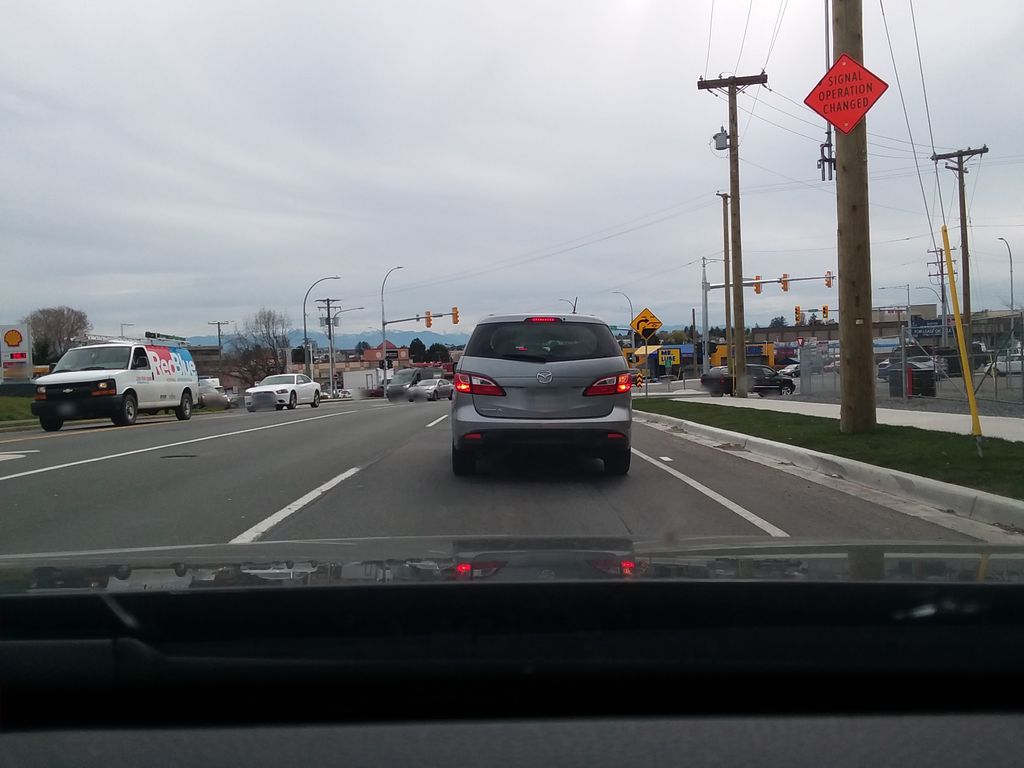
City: victoria